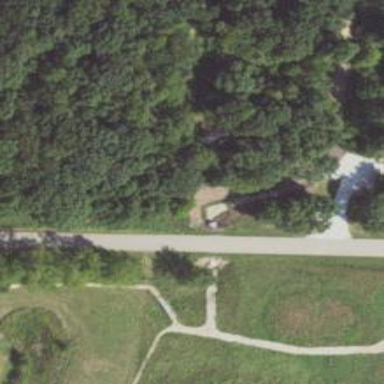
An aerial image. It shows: Path for both road and golf.